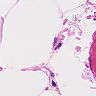
Metastatic tissue present: no